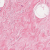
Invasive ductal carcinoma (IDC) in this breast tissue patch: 0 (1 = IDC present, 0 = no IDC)